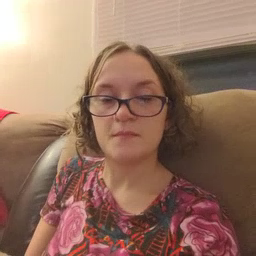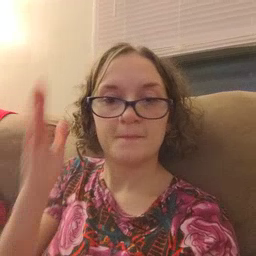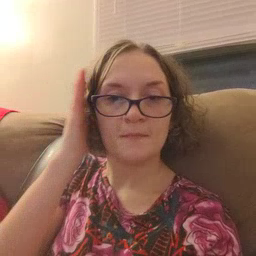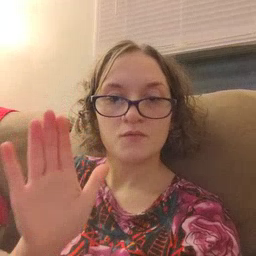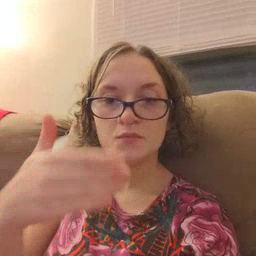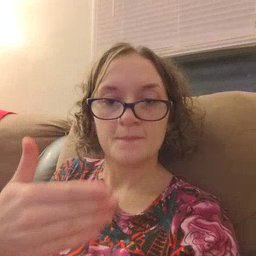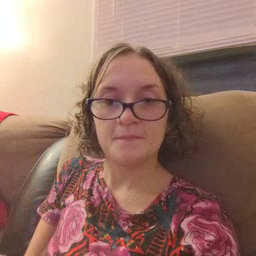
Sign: bedroom